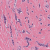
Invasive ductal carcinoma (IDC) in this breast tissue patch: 1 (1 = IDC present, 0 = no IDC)